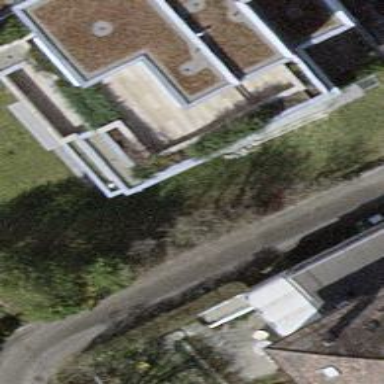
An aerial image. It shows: View of roof of building.